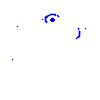
Particle: proton